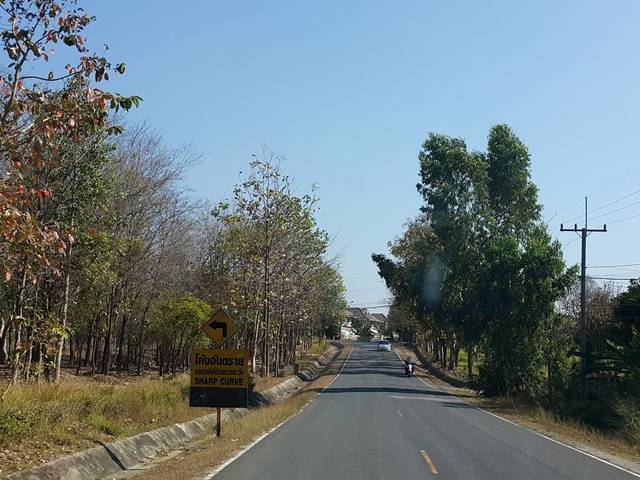
Region: Thailand
Coordinates: 18.859, 98.951